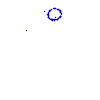
Particle: proton